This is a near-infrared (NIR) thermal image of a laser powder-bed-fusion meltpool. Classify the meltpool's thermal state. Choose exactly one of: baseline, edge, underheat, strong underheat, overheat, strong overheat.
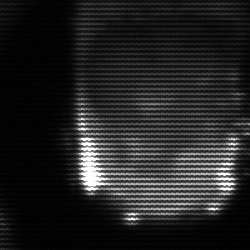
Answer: baseline